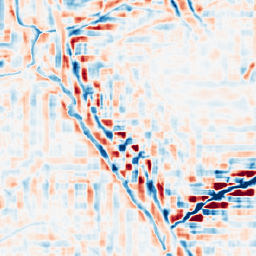
Category: wavelet
Decomposition family: wavelet_reverse_biorthogonal
Decomposition parameters: wavelet: rbio3.5
level: 4
Upsampling method: bilinear
Upsampling parameters: scale: 8
Upsampling scale: 8